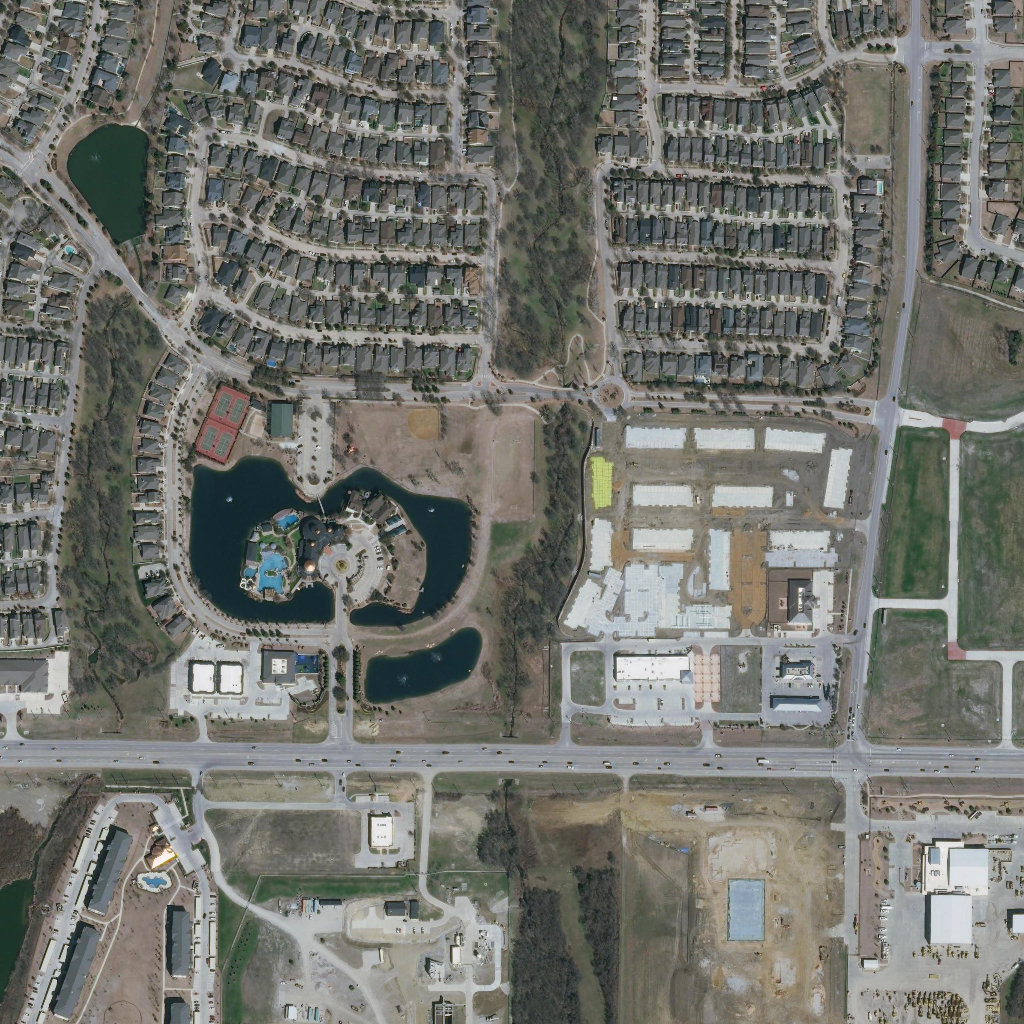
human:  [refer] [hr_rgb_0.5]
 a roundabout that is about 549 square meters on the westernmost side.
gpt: <box>[[31, 53, 34, 56, 0]]</box>

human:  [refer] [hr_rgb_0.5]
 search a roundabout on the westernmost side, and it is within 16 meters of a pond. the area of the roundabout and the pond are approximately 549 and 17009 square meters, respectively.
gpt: <box>[[31, 53, 34, 56, 0]]</box>

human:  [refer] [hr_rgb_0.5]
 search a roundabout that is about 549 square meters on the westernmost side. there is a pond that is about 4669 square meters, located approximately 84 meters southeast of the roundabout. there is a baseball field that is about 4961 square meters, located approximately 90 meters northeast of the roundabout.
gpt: <box>[[31, 53, 34, 56, 0]]</box>

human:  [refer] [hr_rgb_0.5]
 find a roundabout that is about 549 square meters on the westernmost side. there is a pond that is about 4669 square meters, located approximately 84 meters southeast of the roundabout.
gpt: <box>[[31, 53, 34, 56, 0]]</box>